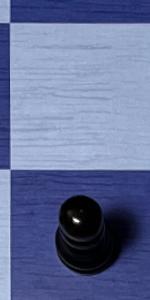
Label: Pawn_Black